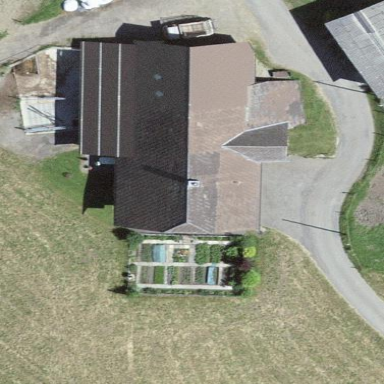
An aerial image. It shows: Farm building.